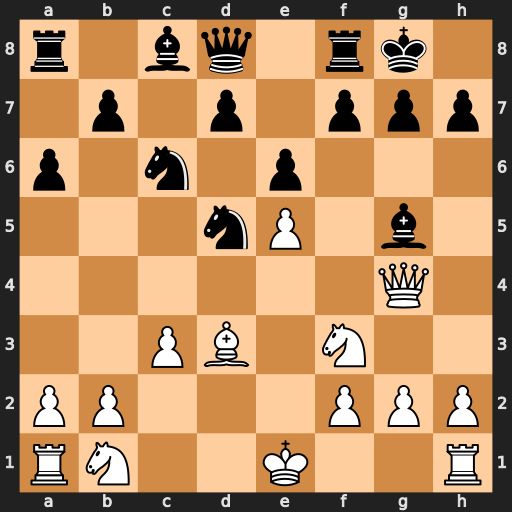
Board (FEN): r1bq1rk1/1p1p1ppp/p1n1p3/3nP1b1/6Q1/2PB1N2/PP3PPP/RN2K2R
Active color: w
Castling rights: KQ
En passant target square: -
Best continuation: Bxh7+ Kh8 Nxg5